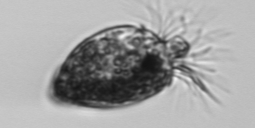
Label: Strombidium_tintinnodes